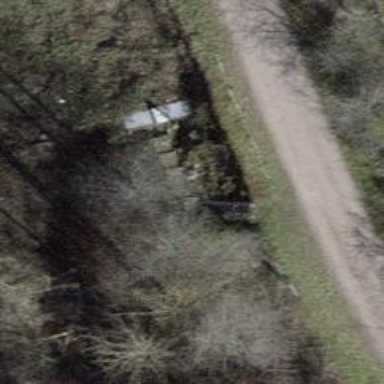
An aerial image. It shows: Stone steps forming road.